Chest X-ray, PA view. Patient: 53 years old, sex M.
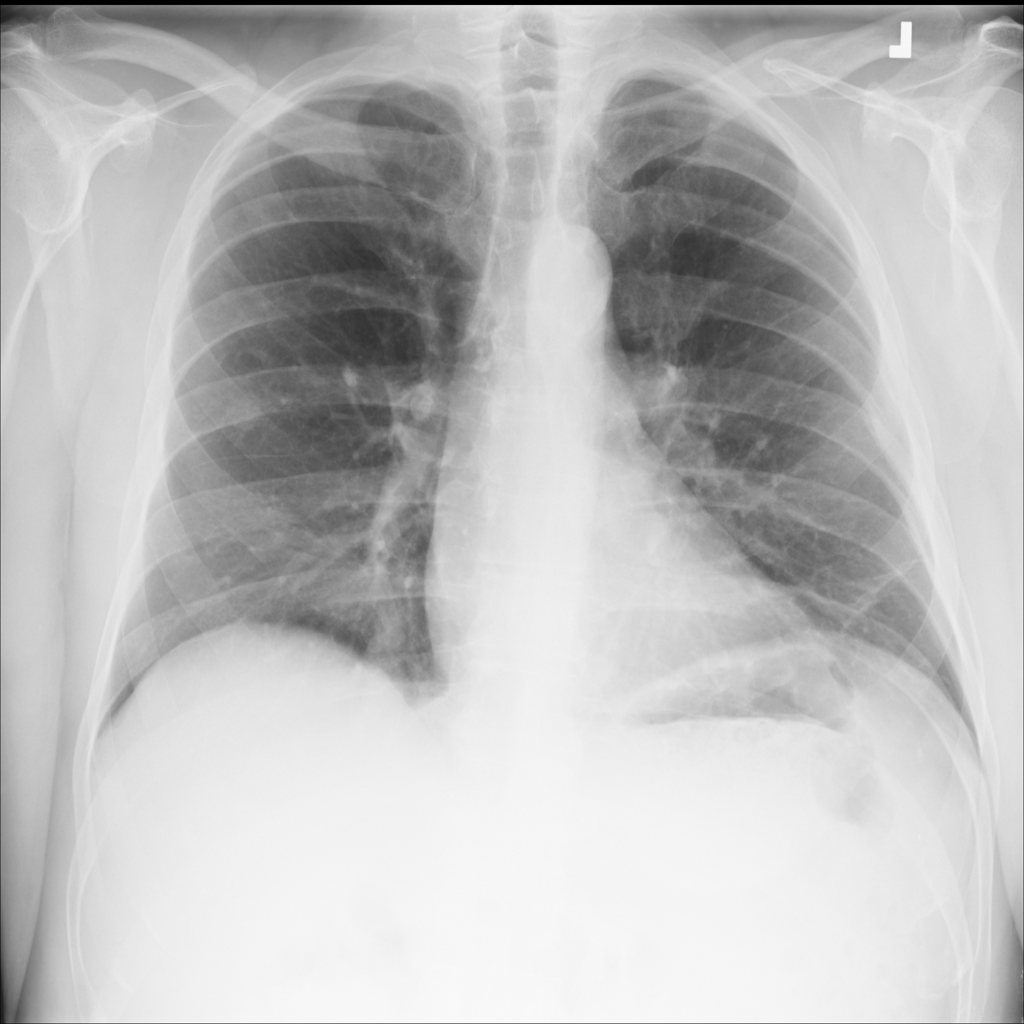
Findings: No Finding